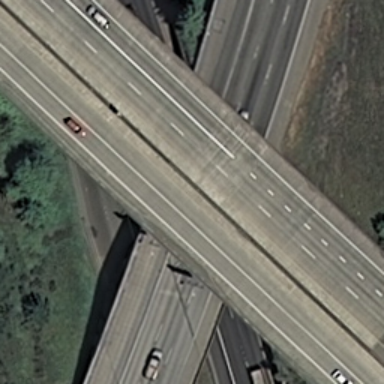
An overpass go across the roads diagonally .